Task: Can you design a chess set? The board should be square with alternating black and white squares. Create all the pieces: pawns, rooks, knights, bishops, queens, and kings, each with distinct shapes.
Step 3183:
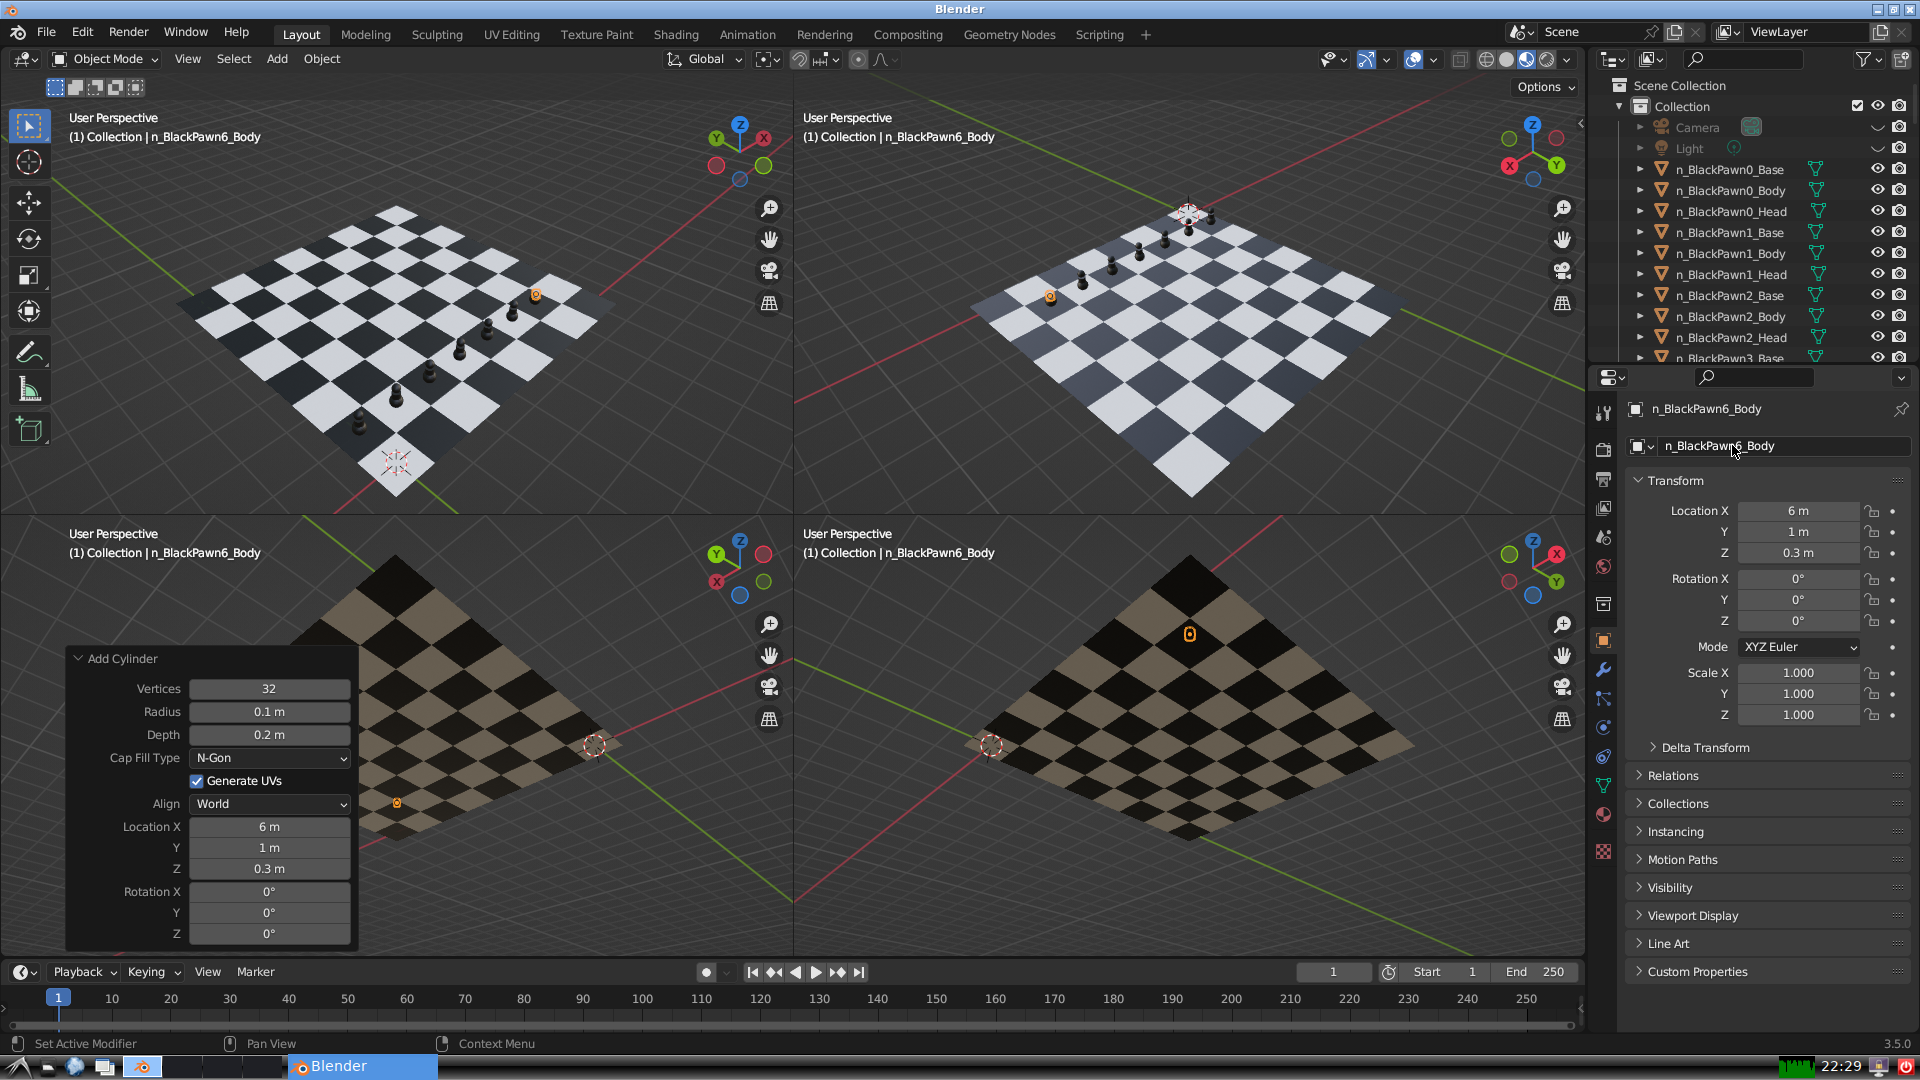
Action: {"mouse_move": [1603, 815]}